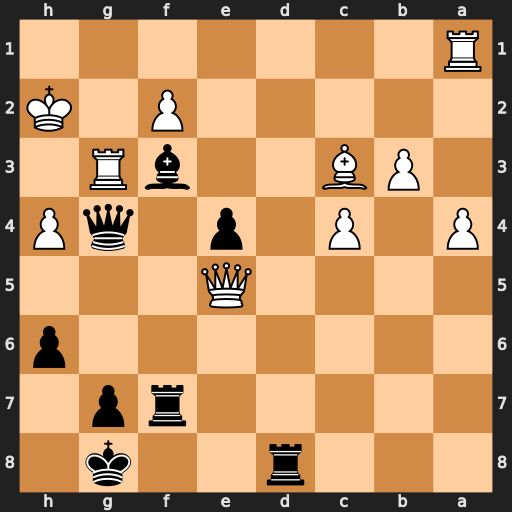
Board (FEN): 3r2k1/5rp1/7p/4Q3/P1P1p1qP/1PB2bR1/5P1K/R7
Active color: b
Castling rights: -
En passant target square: -
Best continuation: Qxh4+ Rh3 Qxf2#